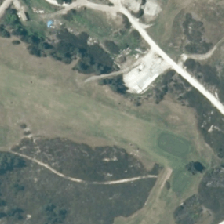
Land cover: urban_parkland